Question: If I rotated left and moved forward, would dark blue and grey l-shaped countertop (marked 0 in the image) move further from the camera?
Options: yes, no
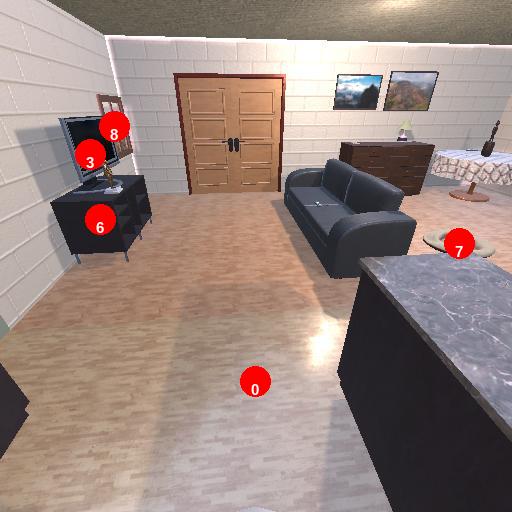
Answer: yes